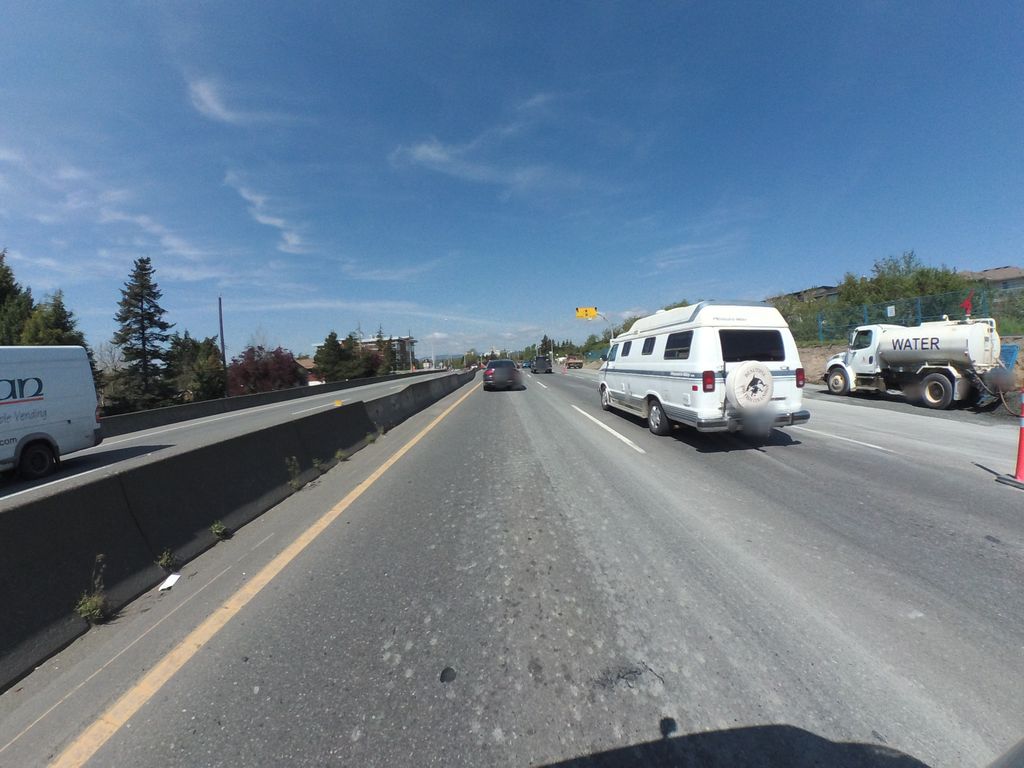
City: victoria